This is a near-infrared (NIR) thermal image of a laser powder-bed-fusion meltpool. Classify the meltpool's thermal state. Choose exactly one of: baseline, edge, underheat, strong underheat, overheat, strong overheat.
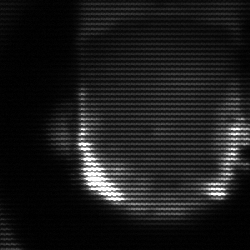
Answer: baseline